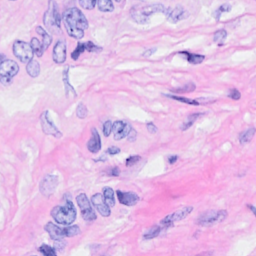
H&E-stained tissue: Breast